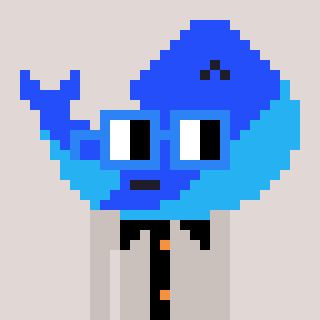
a pixel art character with square blue glasses, a whale-shaped head and a foggrey-colored body on a warm background